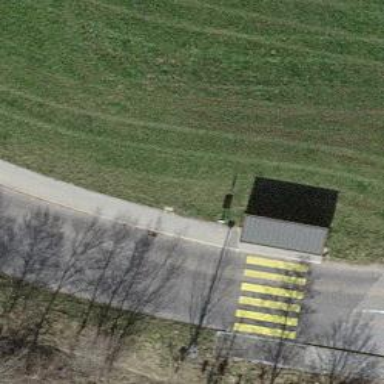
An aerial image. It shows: Bus stop with platform for public transport.